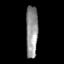
Tissue: prostate
Cell type: T cells
Senescence score: 0.3236
Nuclear area (px): 611
Mean DAPI intensity: 147.043